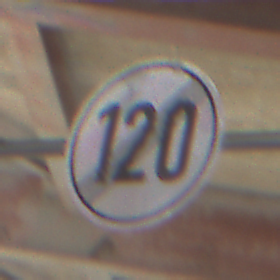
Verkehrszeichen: EndeGeschwindigkeit120
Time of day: Midday
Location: Roofed (Special)
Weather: Overcast
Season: NotSpecified
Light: Natural